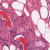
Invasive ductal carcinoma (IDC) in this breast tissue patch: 0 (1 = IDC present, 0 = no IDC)